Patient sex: M
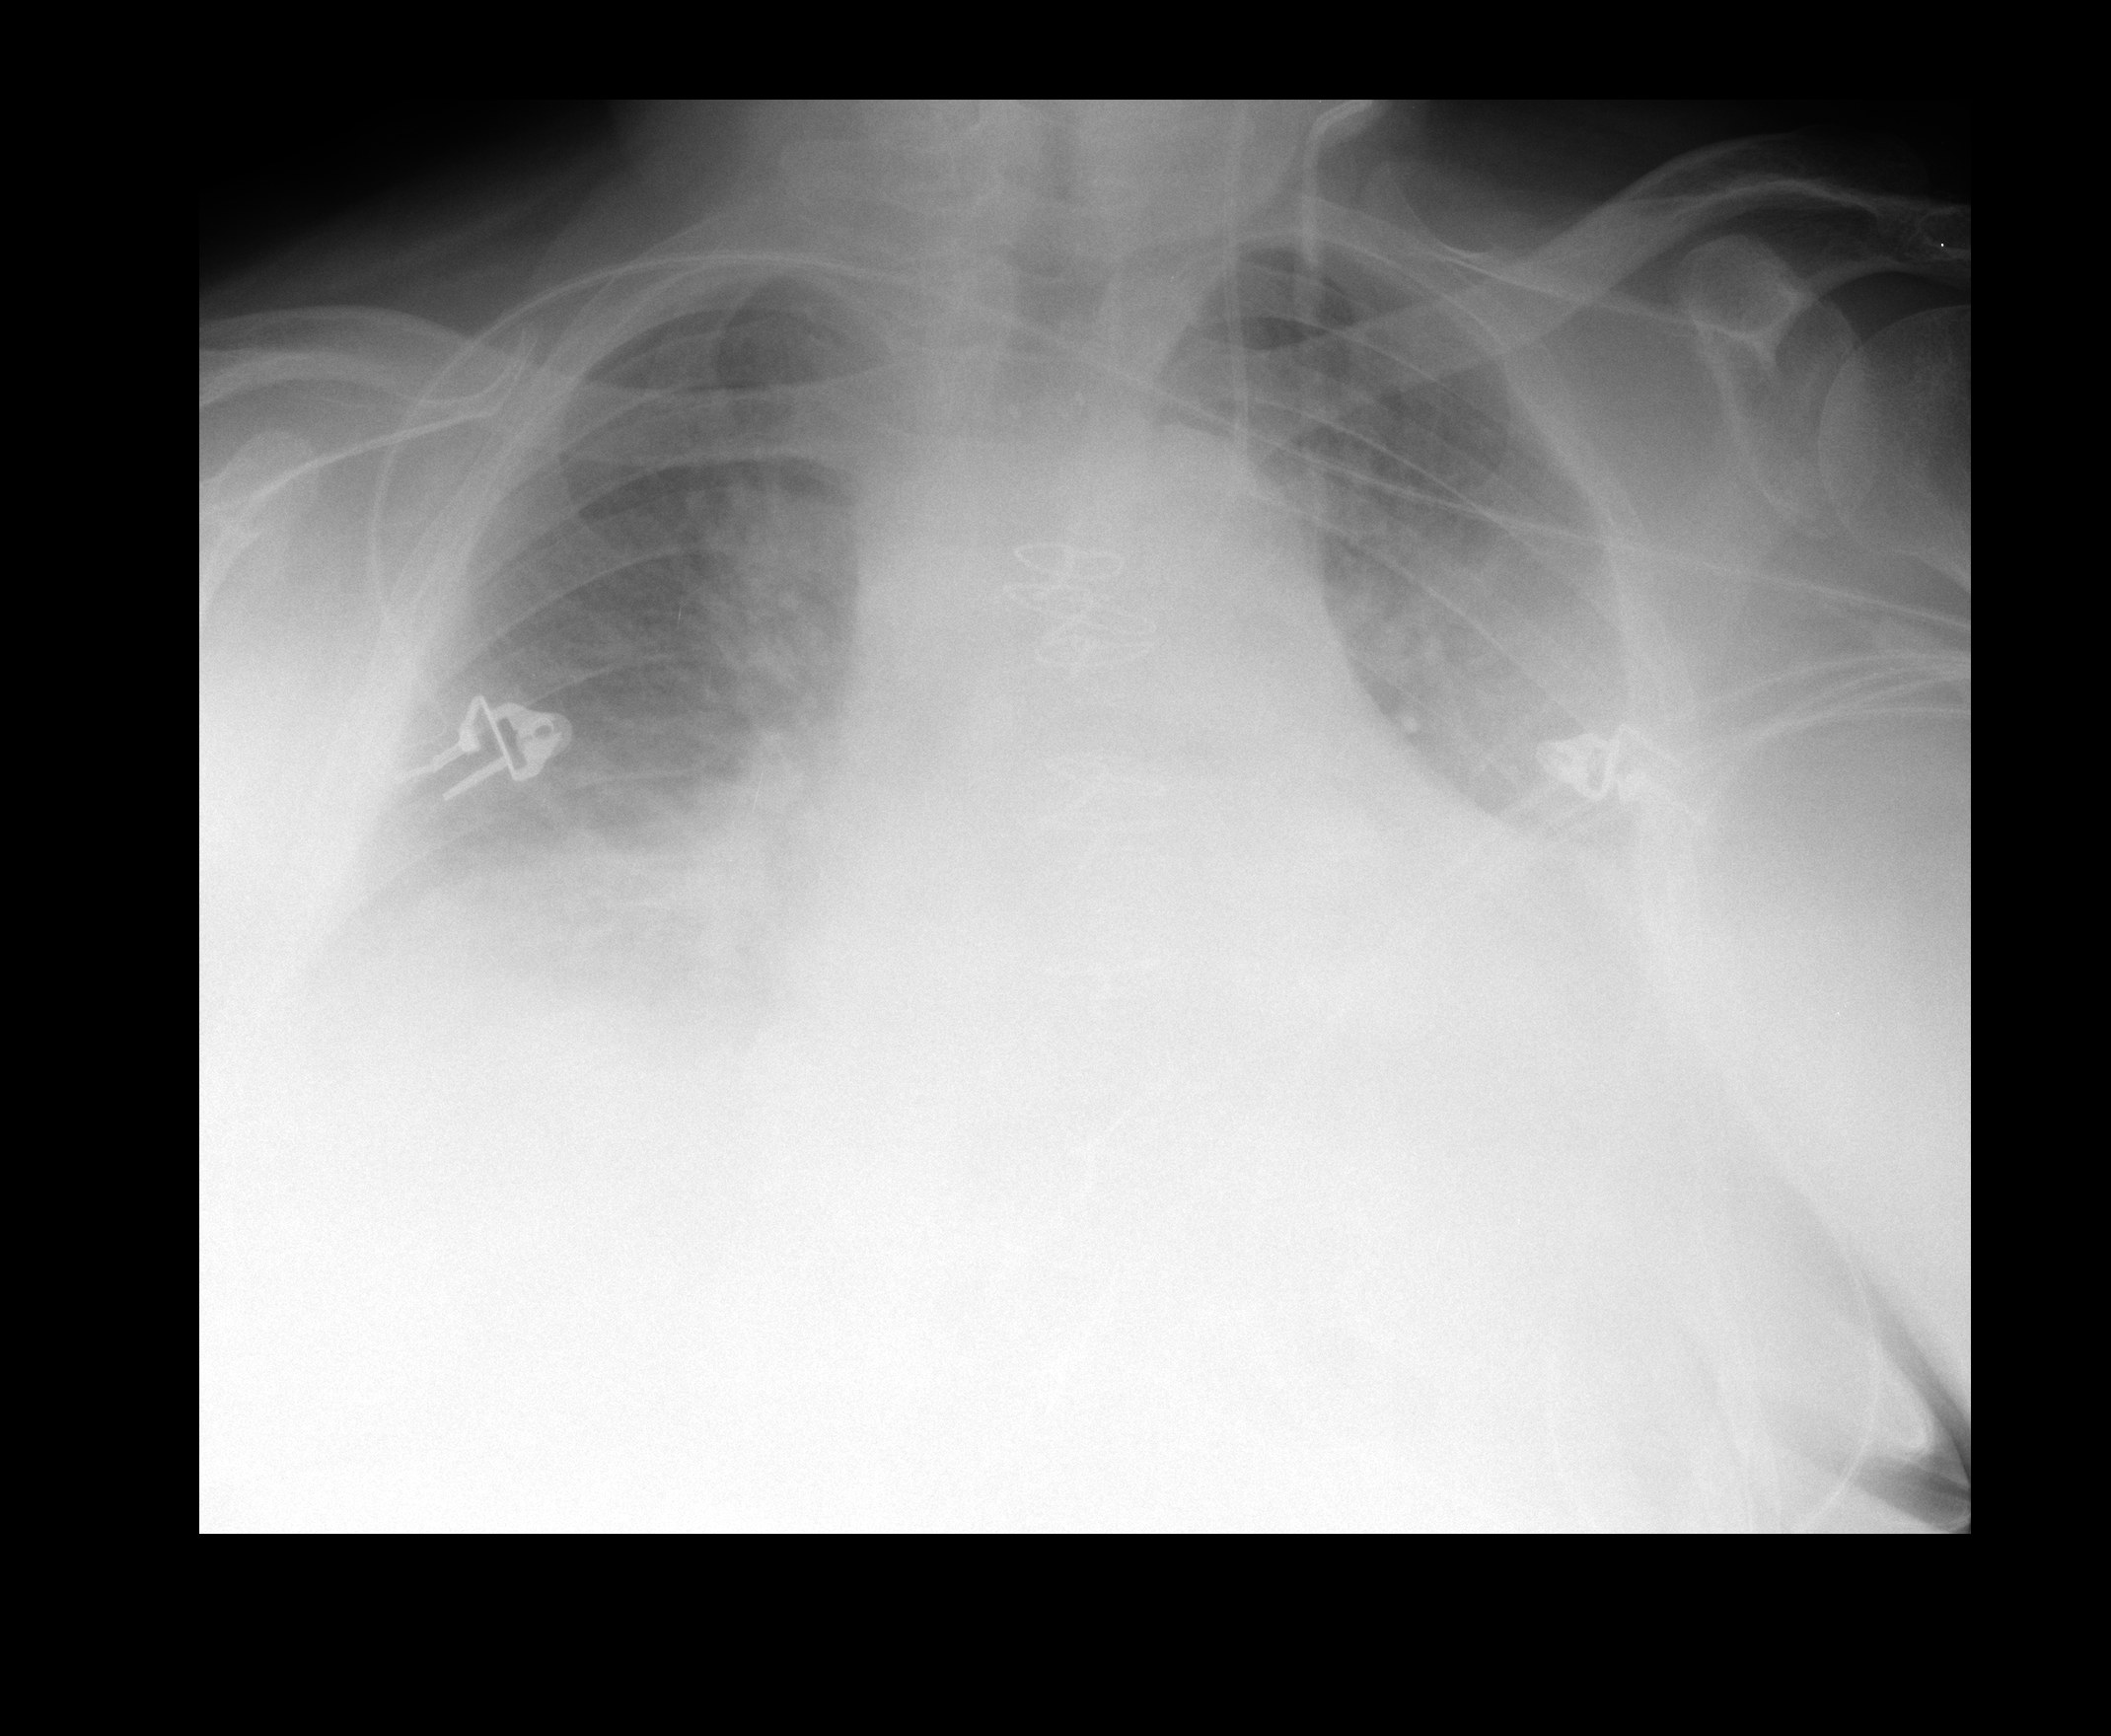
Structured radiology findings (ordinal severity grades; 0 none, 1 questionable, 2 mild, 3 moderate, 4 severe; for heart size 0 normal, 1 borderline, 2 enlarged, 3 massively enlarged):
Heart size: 2
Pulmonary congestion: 3
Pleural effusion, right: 2
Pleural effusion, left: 2
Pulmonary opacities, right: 0
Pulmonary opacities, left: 0
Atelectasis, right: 3
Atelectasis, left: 3